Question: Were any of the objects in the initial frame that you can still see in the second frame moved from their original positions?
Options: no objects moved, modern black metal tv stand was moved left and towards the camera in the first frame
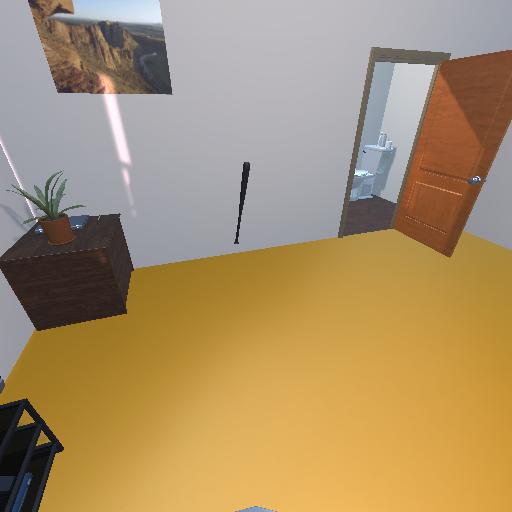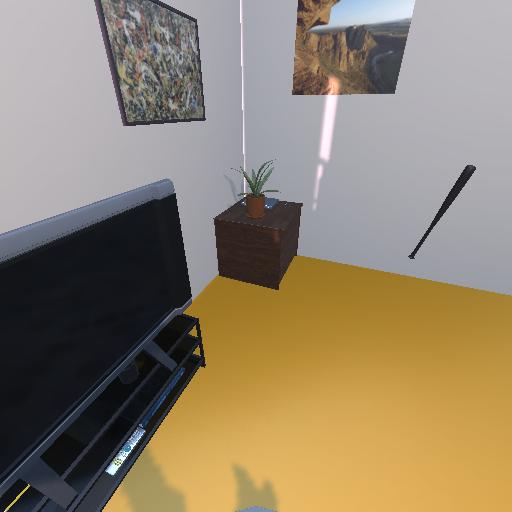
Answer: no objects moved